Brain MRI, t1w sequence, axial 2D slice.
Patient: age 34, sex F, weight 95 kg, height 1.95 m
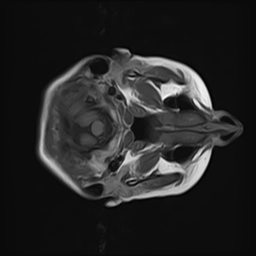